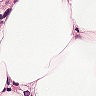
Metastatic tissue present: yes